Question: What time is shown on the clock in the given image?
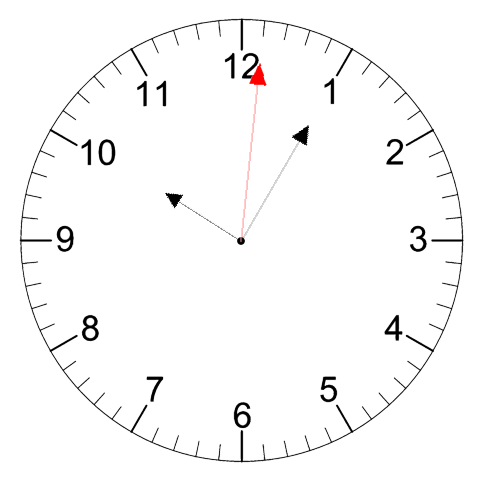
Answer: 10:05:01